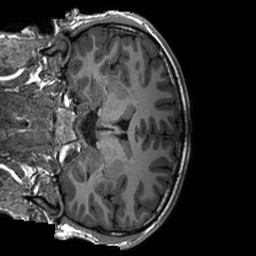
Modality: T1w
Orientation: coronal
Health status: ill
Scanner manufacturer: siemens
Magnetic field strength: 3 T
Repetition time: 2.3 s
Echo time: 0.00226 s